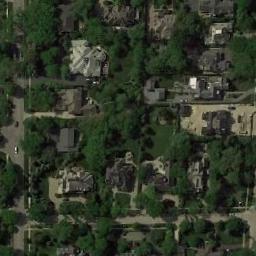
Label: residential